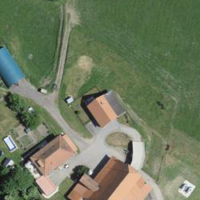
EUNIS habitat code: 52
Species observed at this site:
Cyaniris semiargus